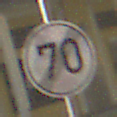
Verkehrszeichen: EndeGeschwindigkeit70
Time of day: MorningAfternoon
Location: Outdoor (Urban)
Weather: PartlyCloudy
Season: NotSpecified
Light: Natural